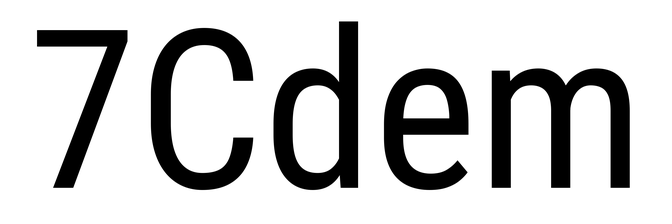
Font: Roboto_Condensed_Regular